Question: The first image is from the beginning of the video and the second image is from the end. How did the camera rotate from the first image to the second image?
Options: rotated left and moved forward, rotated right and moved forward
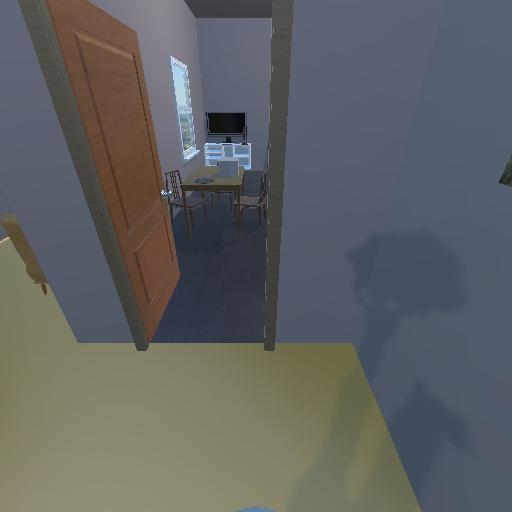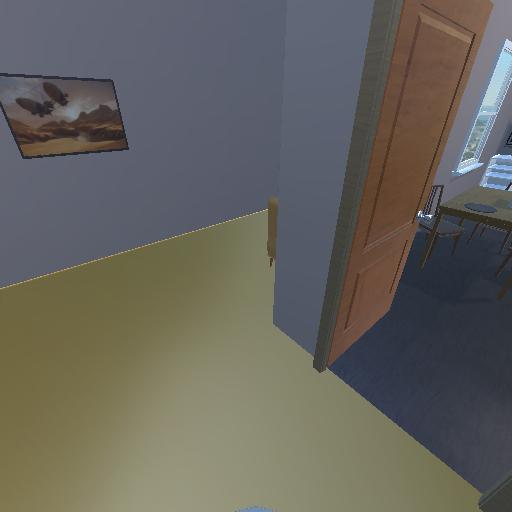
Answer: rotated left and moved forward